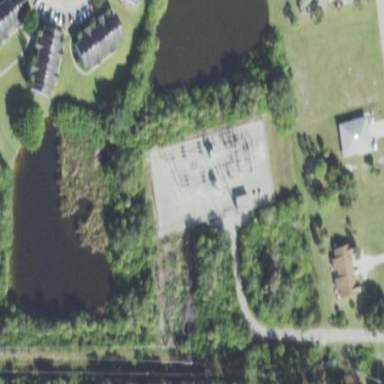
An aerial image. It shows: There is distribution substation enclosed by fence.